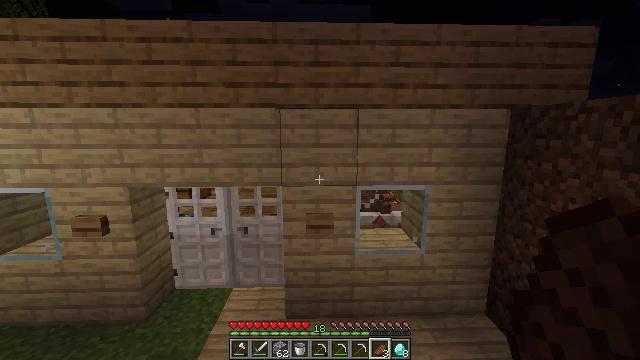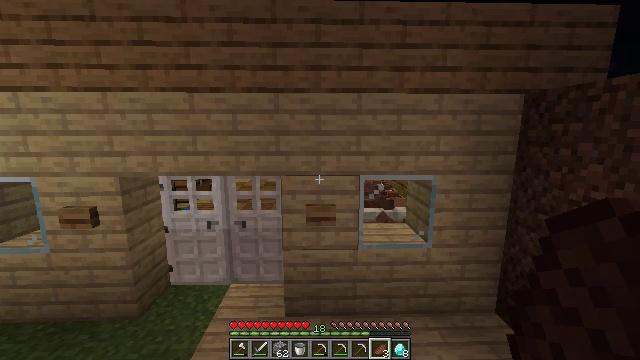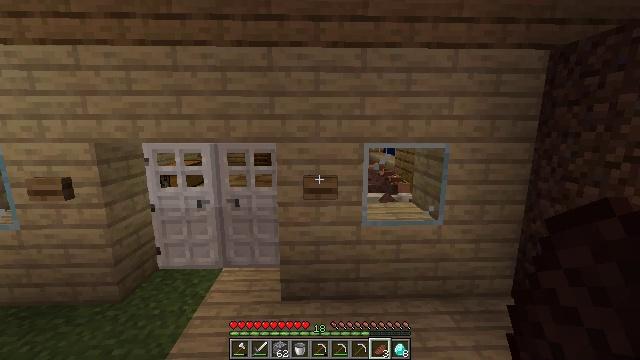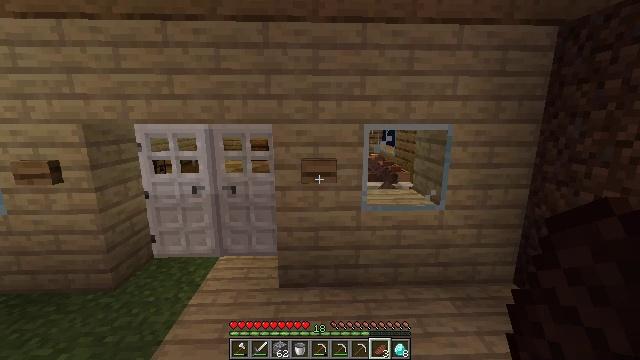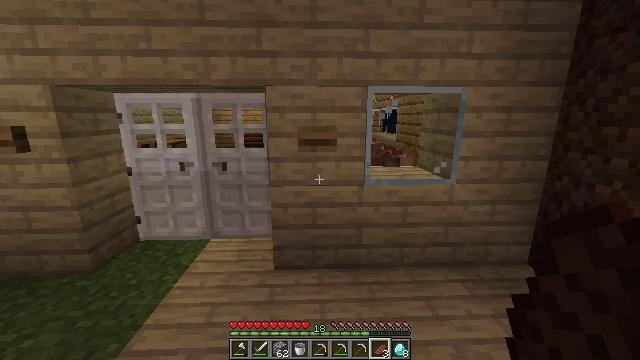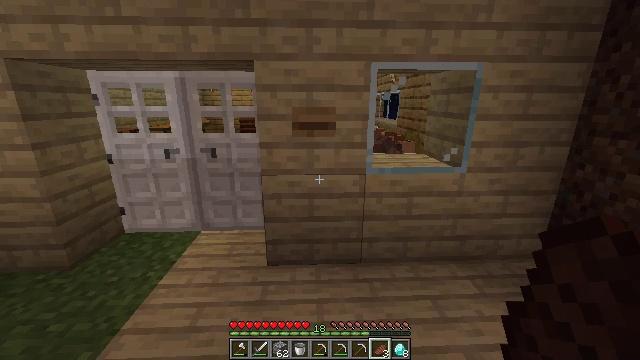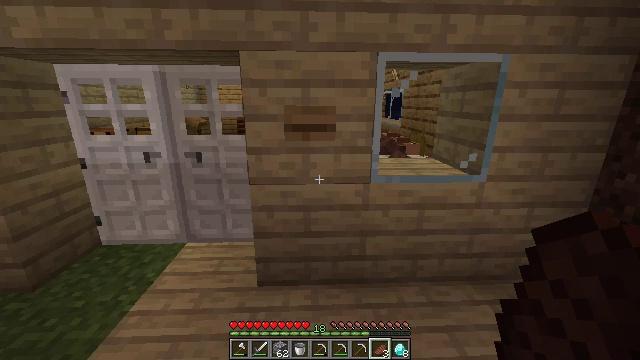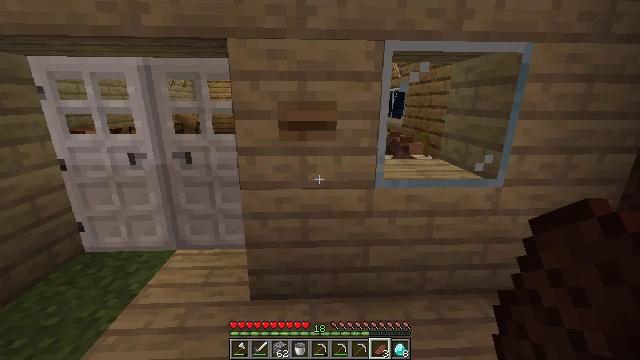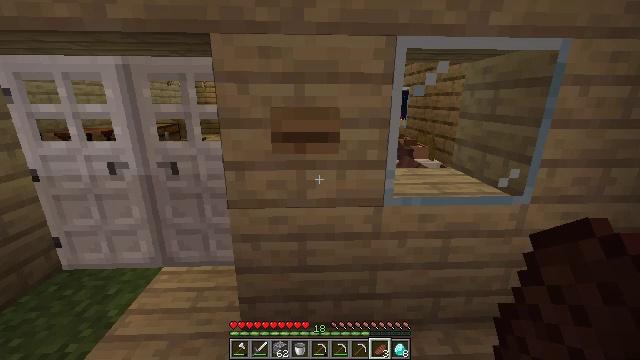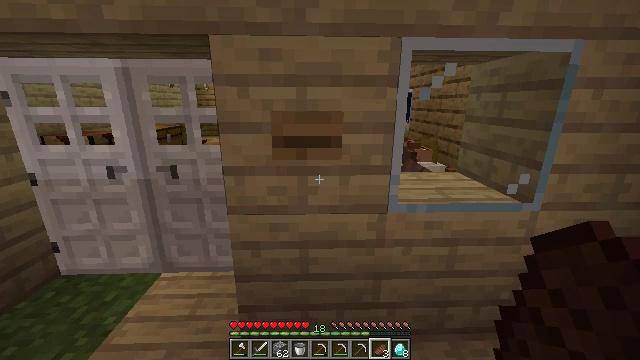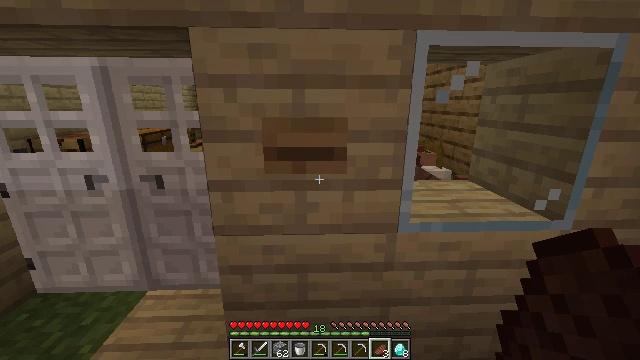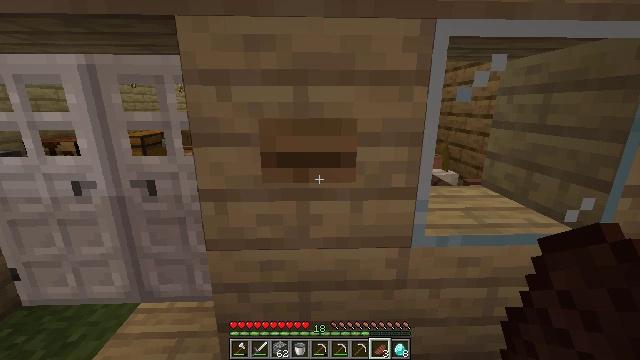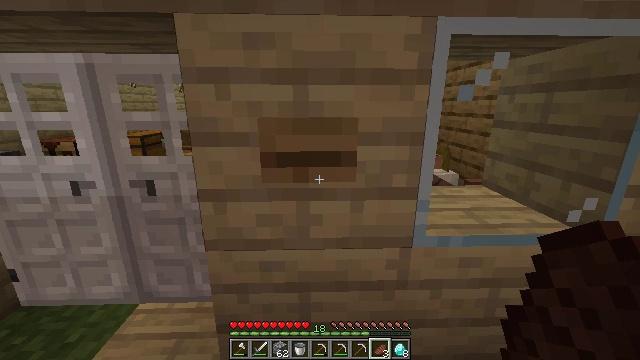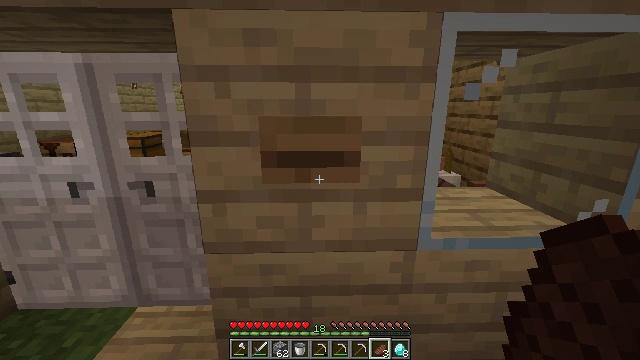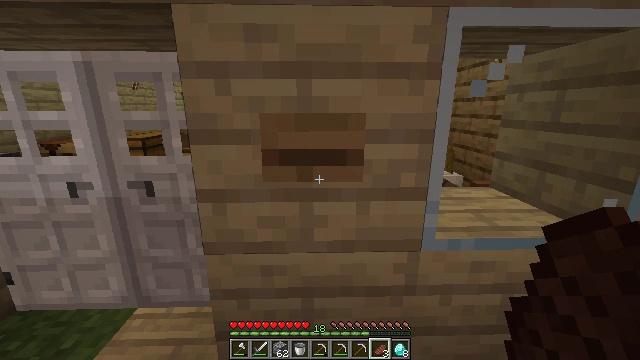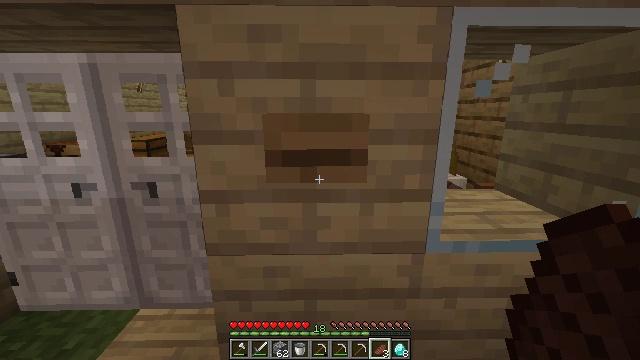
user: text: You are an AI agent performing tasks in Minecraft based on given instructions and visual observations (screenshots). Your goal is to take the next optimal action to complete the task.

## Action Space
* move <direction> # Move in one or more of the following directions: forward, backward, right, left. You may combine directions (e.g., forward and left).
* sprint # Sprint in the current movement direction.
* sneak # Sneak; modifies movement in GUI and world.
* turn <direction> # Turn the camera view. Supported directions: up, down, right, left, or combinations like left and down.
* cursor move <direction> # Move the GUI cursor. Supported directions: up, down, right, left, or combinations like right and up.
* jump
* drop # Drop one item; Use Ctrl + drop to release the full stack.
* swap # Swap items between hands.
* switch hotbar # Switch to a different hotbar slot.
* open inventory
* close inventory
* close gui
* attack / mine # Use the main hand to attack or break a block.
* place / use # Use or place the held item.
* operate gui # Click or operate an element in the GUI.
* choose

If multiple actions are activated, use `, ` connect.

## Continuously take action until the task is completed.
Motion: motion action
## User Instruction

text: Remove a cooked beef from the inventory.
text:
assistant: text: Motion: move forward
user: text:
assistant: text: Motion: move forward
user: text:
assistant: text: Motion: move forward, turn down
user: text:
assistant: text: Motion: move forward, turn down
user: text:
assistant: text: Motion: move forward, turn down
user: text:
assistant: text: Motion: move forward
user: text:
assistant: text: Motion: move forward
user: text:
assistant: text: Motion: move forward
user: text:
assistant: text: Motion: move forward
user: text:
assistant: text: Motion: no_op
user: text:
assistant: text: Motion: no_op
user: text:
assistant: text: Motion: no_op
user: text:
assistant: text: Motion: no_op
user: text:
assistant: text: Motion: no_op
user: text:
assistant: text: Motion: no_op
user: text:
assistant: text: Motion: no_op
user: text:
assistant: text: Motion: no_op
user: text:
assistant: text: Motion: use / place
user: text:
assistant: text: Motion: use / place
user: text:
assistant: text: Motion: use / place
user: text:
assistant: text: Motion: no_op
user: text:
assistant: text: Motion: no_op
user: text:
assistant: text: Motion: move forward, turn left
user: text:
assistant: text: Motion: move forward, sprint, turn left
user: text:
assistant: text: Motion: move forward, sprint, turn left
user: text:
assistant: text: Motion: move forward, sprint
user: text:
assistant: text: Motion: move forward, sprint
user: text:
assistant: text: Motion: move forward, sprint
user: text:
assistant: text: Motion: move forward, sprint
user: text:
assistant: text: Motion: move forward, sprint